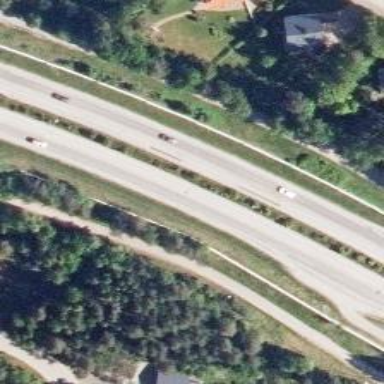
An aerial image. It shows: Primary highway.